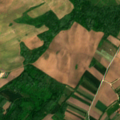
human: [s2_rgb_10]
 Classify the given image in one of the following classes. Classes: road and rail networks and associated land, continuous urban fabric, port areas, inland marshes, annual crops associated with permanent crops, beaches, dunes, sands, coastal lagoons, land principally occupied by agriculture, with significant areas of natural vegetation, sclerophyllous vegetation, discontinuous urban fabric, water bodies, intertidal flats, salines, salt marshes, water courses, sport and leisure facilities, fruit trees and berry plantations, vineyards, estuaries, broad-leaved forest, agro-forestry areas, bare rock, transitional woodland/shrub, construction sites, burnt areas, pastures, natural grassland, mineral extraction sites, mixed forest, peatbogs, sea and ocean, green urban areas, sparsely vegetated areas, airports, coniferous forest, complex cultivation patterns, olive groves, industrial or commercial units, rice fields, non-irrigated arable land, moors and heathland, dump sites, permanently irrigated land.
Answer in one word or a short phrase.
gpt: non-irrigated arable land, complex cultivation patterns, land principally occupied by agriculture, with significant areas of natural vegetation, broad-leaved forest